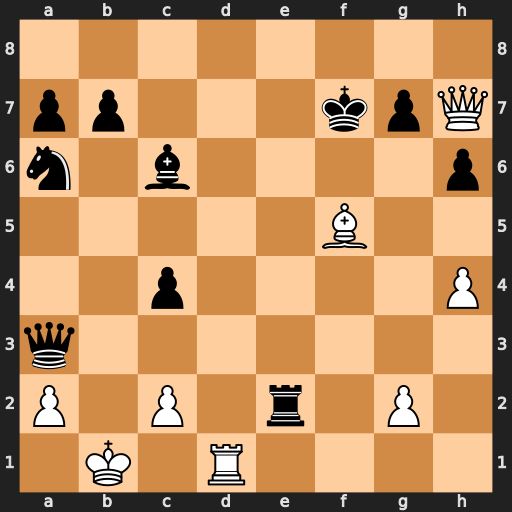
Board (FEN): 8/pp3kpQ/n1b4p/5B2/2p4P/q7/P1P1r1P1/1K1R4
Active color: w
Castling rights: -
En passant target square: -
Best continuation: Bg6+ Ke6 Qg8+ Ke5 Qxg7+